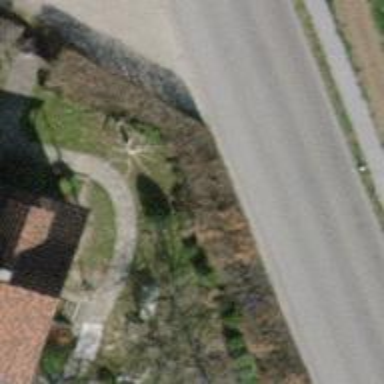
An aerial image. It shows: Hedge barrier.